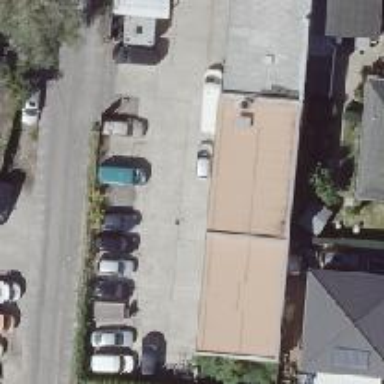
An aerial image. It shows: Car repair shop.